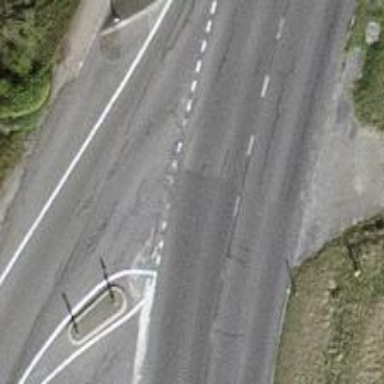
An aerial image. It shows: Asphalt secondary road with dedicated lane for cyclists on both sides.